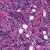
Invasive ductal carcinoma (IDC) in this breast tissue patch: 1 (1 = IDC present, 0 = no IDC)